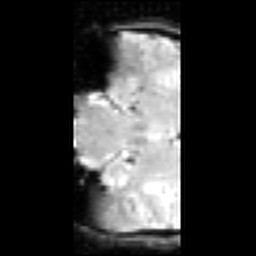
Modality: inplaneT2
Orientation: coronal
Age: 25
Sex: male